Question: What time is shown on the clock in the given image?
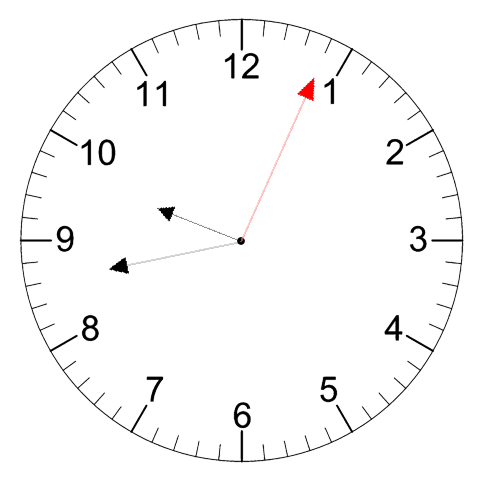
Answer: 09:43:04